已知椭圆 $\Gamma: \begin{cases} x = a \cos \theta \\ y = b \sin \theta \end{cases}$ ($\theta$ 为参数, $a>0$, $b>0$) 的焦点分别 $F_1(-2, 0)$、$F_2(2, 0)$, 点 $A$ 为椭圆 $\Gamma$ 的上顶点, 直线 $AF_2$ 与椭圆 $\Gamma$ 的另一个交点为 $B$. 若 $|BF_1| = 3|BF_2|$, 则椭圆 $\Gamma$ 的普通方程为 \_\_\_\_\_\_.
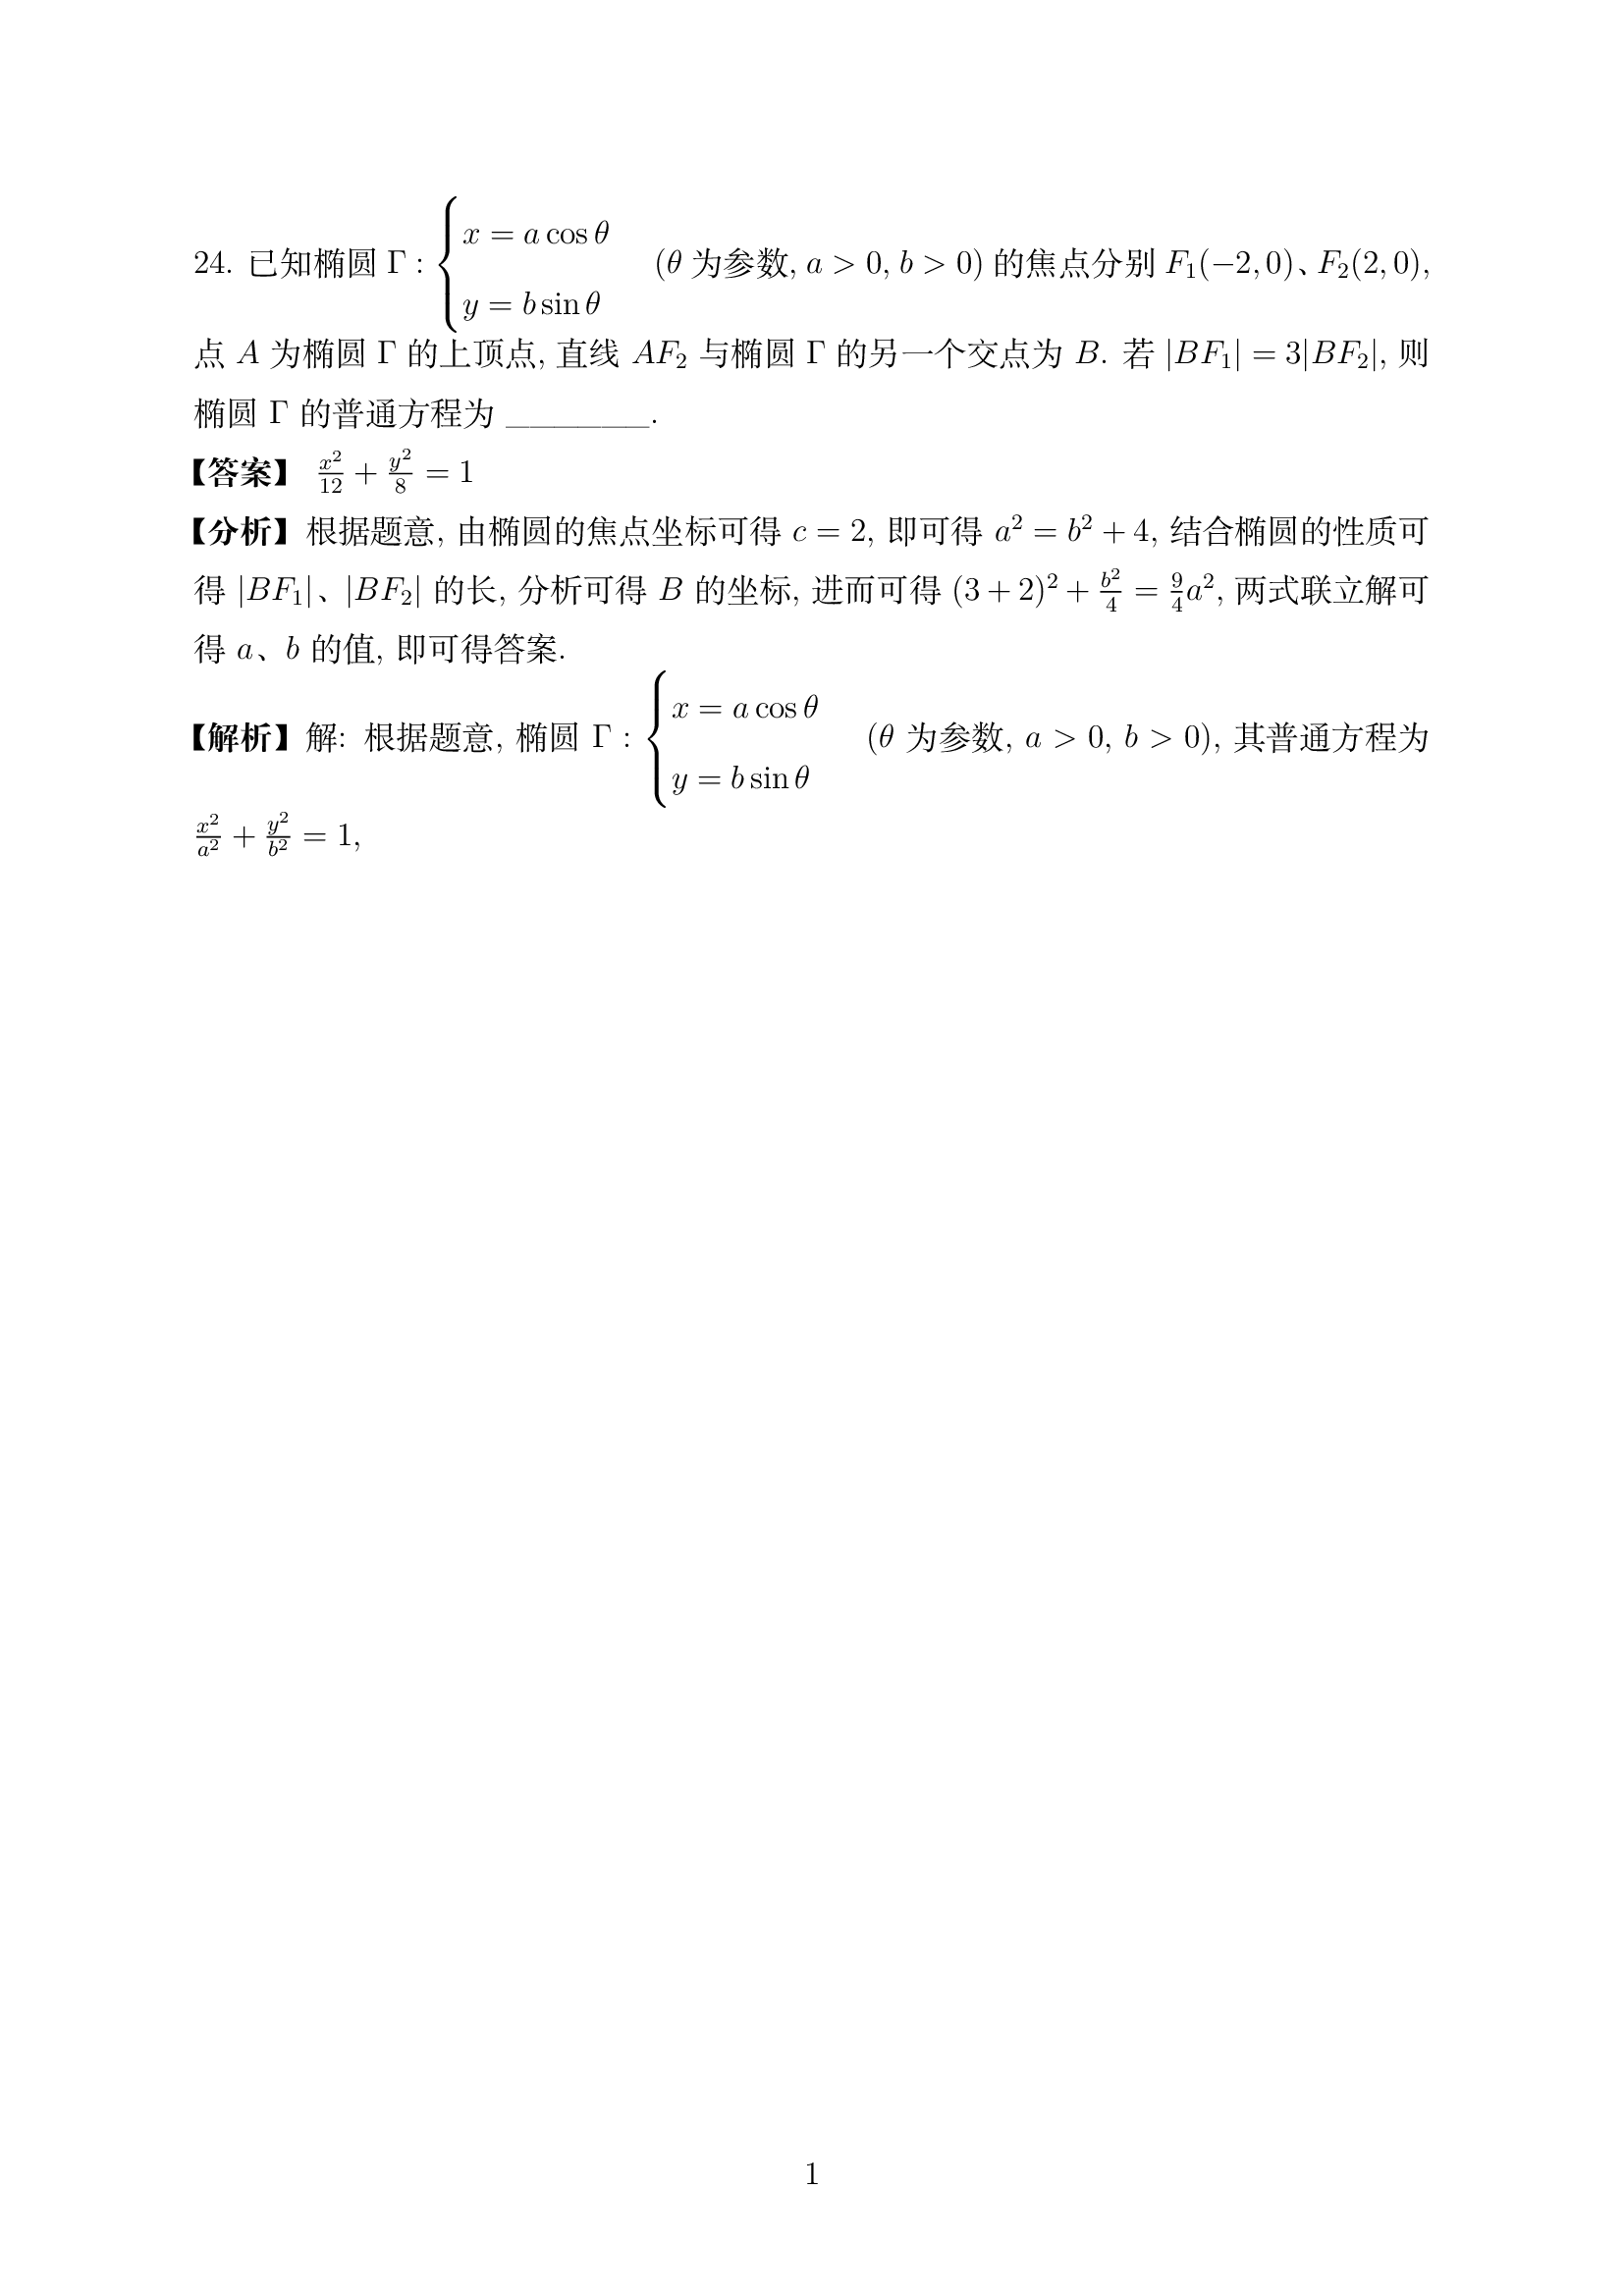
【解答】
\textbf{【答案】} $\frac{x^2}{12} + \frac{y^2}{8} = 1$

\textbf{【分析】} 根据题意, 由椭圆的焦点坐标可得 $c=2$, 即可得 $a^2 = b^2 + 4$, 结合椭圆的性质可得 $|BF_1|$、$|BF_2|$ 的长, 分析可得 $B$ 的坐标, 进而可得 $(3+2)^2 + \frac{b^2}{4} = \frac{9}{4}a^2$, 两式联立解可得 $a$、$b$ 的值, 即可得答案.

\textbf{【解析】} 解: 根据题意, 椭圆 $\Gamma: \begin{cases} x = a \cos \theta \\ y = b \sin \theta \end{cases}$ ($\theta$ 为参数, $a>0$, $b>0$), 其普通方程为 $\frac{x^2}{a^2} + \frac{y^2}{b^2} = 1$,